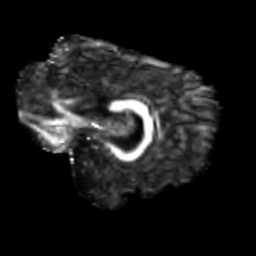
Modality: FA
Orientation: sagittal
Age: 21
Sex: female
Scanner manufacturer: siemens
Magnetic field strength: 3 T
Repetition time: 3.5 s
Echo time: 0.125 s